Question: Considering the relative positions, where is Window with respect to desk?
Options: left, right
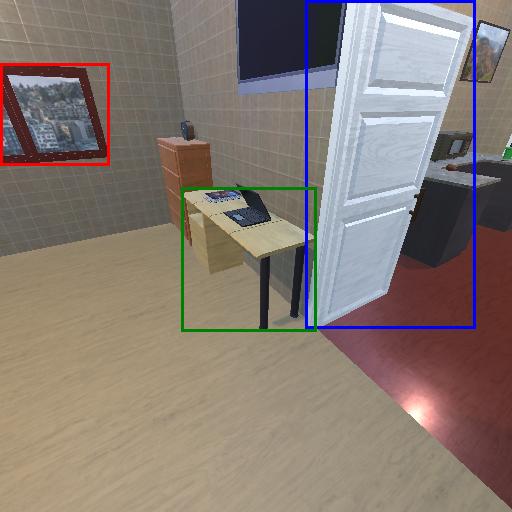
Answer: left